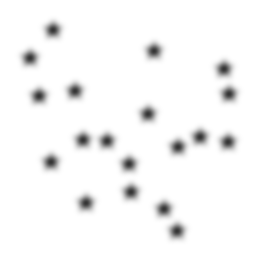
Squares: 0
Triangles: 0
Stars: 19
Total shapes: 19